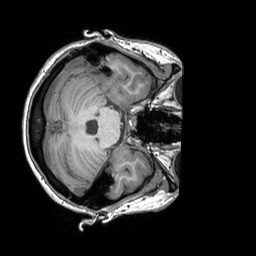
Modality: T1w
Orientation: axial
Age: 22
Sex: female
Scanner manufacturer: siemens
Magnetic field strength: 3 T
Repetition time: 2.3 s
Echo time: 0.00303 s